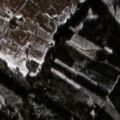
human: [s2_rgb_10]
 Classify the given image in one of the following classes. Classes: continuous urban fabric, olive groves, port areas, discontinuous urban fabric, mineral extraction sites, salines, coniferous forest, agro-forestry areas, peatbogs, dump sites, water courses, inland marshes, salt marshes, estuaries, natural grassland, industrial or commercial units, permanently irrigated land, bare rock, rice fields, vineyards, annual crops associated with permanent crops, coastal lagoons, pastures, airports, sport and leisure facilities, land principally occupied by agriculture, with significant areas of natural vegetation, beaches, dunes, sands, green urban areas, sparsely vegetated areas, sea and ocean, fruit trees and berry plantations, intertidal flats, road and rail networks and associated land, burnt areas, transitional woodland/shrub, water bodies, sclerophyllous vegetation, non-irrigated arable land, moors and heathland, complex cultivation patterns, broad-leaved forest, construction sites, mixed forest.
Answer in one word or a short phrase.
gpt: discontinuous urban fabric, pastures, mixed forest, transitional woodland/shrub